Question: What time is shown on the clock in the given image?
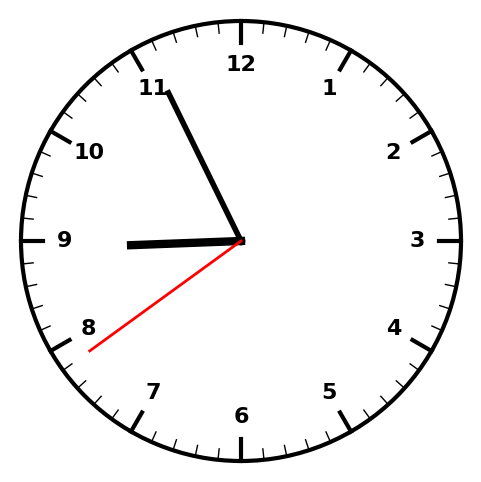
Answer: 08:55:39